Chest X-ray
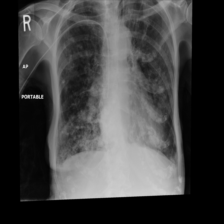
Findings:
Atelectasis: negative
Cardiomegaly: negative
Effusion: negative
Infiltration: negative
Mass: negative
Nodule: negative
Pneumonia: negative
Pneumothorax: negative
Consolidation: negative
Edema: negative
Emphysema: negative
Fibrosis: negative
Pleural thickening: negative
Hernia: negative